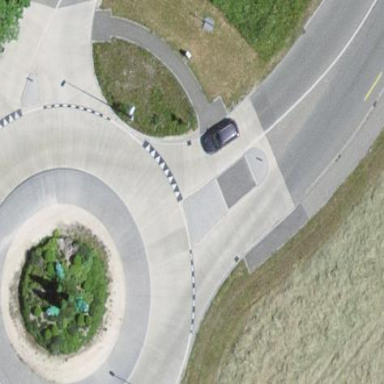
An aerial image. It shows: Concrete roundabout on primary highway.